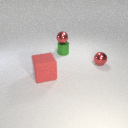
small green metal cylinder behind large red rubber cube